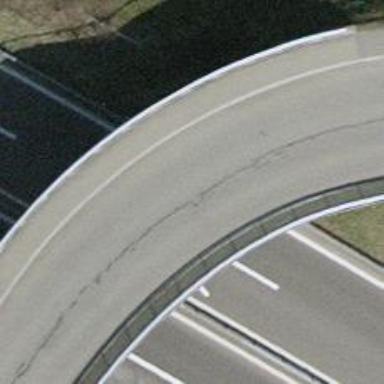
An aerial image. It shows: Unclassified road with asphalt surface crossing bridge.